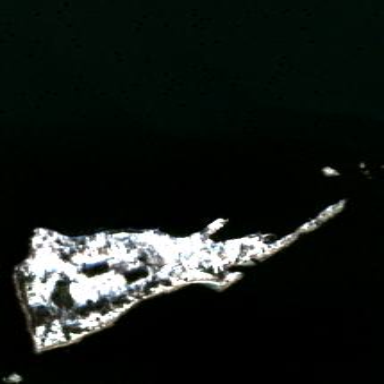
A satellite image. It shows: Island with natural coastline.